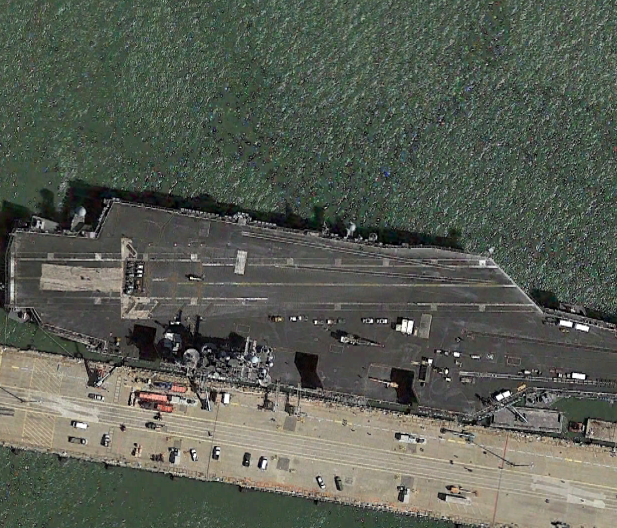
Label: aircraft_carrier